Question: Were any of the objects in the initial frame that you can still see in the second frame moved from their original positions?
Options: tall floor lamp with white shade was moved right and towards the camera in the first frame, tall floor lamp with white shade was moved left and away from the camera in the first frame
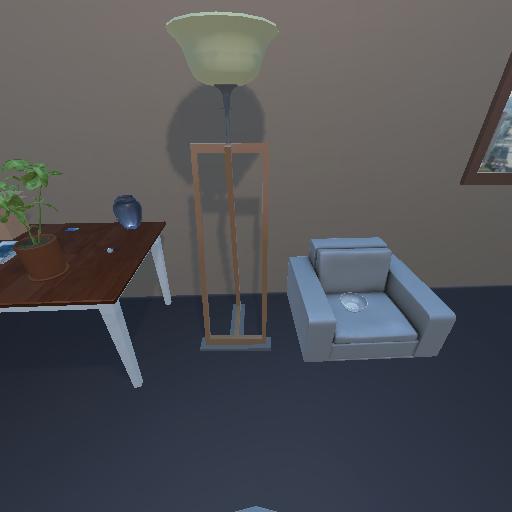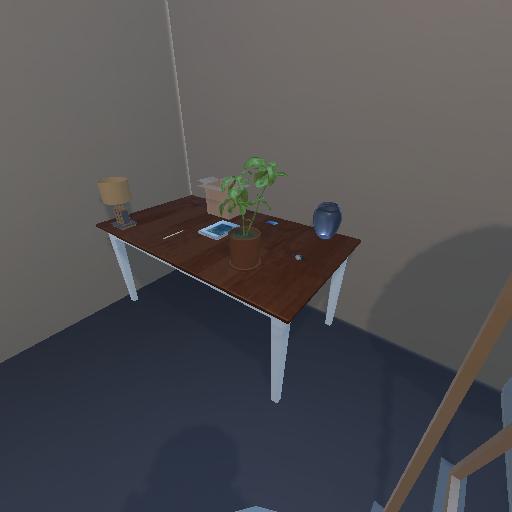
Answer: tall floor lamp with white shade was moved right and towards the camera in the first frame